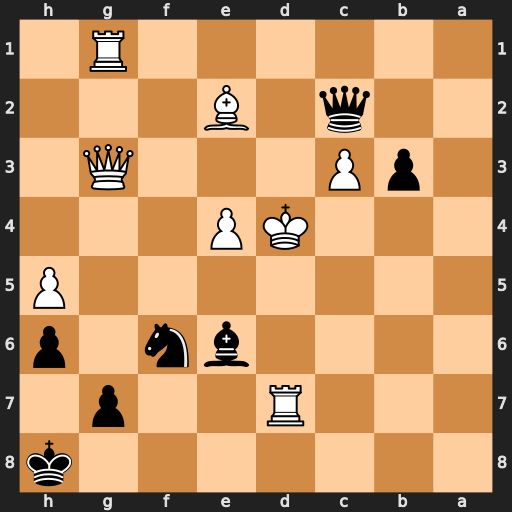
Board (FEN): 7k/3R2p1/4bn1p/7P/3KP3/1pP3Q1/2q1B3/6R1
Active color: b
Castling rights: -
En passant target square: -
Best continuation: Qxe4+ Kc5 Nxd7+